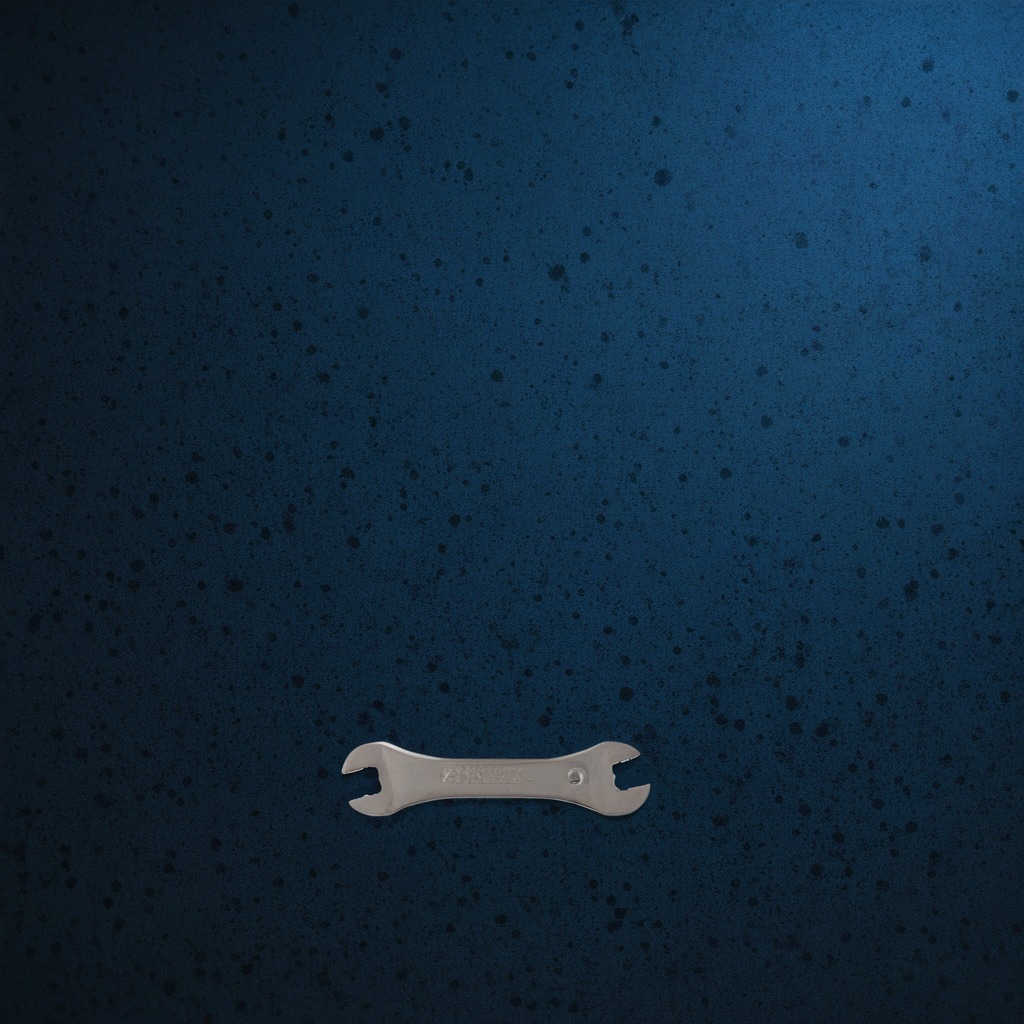
A wrench is lying on the tabletop.